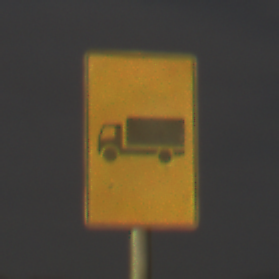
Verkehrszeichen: KFZZulaessigeGesamtmasse3Komma5TOhnePfeilsymbol
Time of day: Night
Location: Outdoor (Urban)
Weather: PartlyCloudy
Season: NotSpecified
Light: Artificial